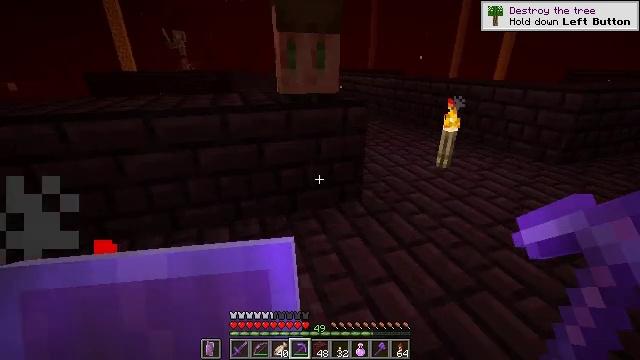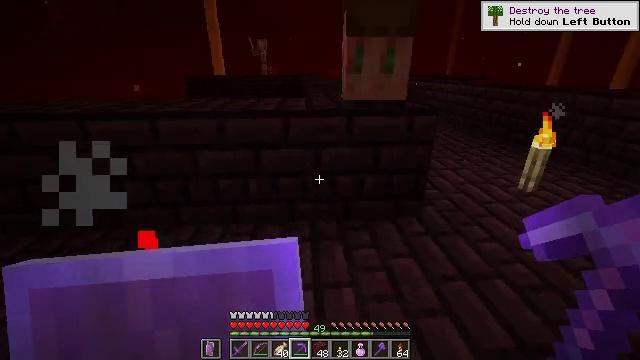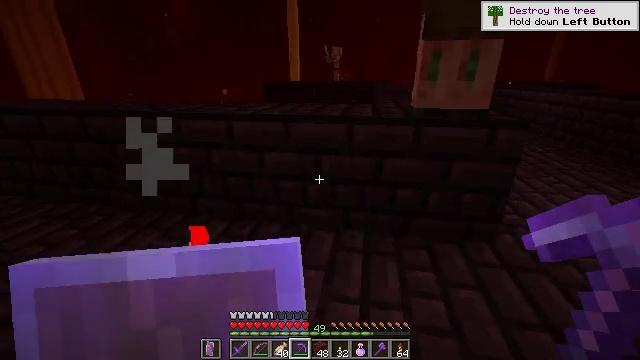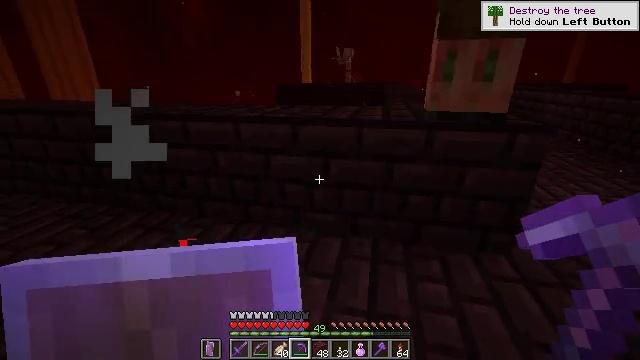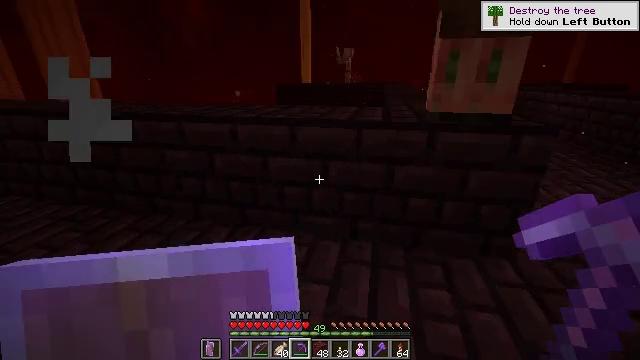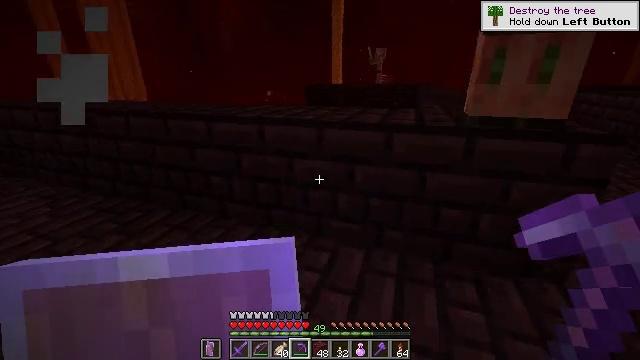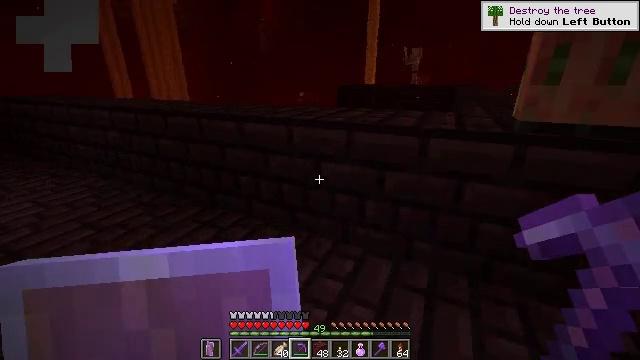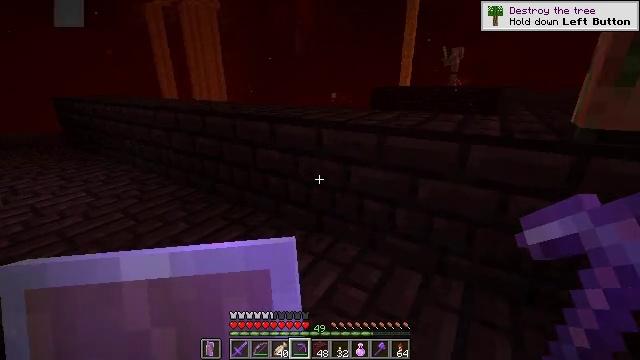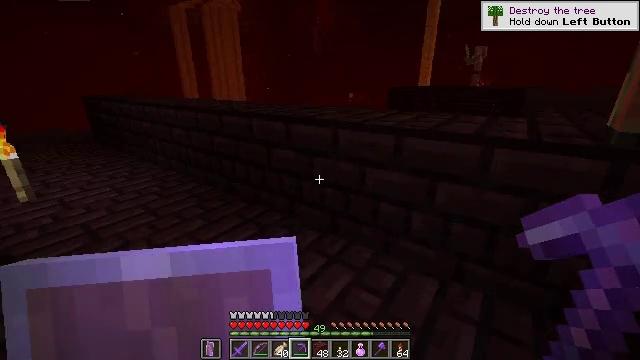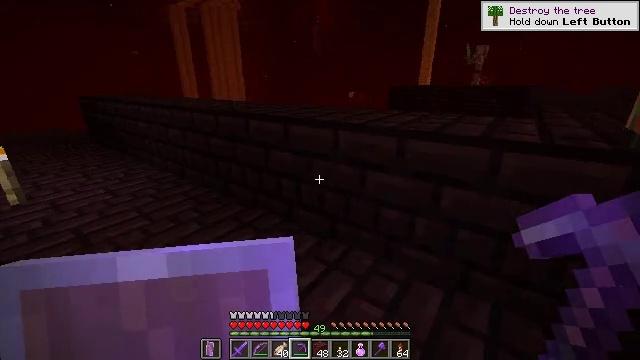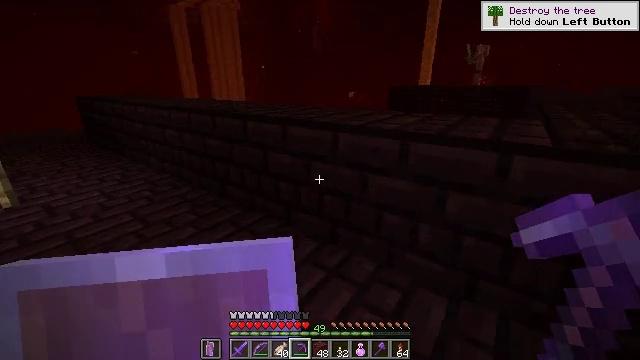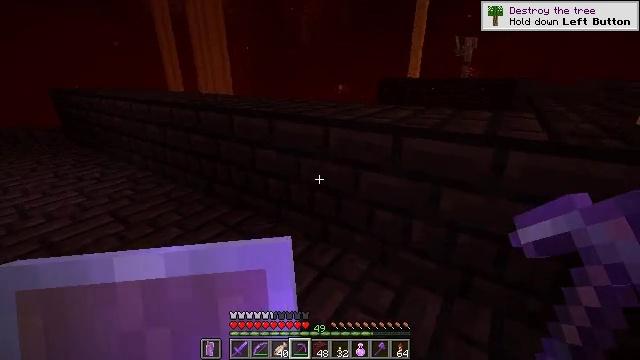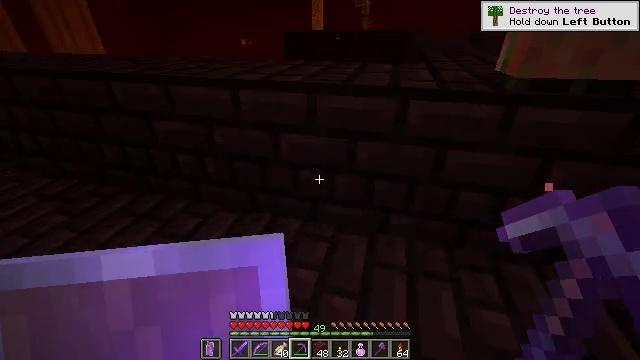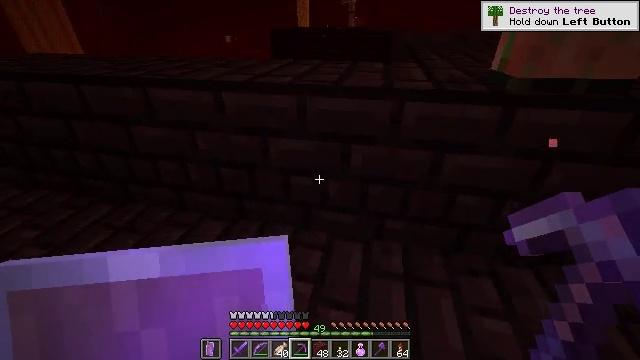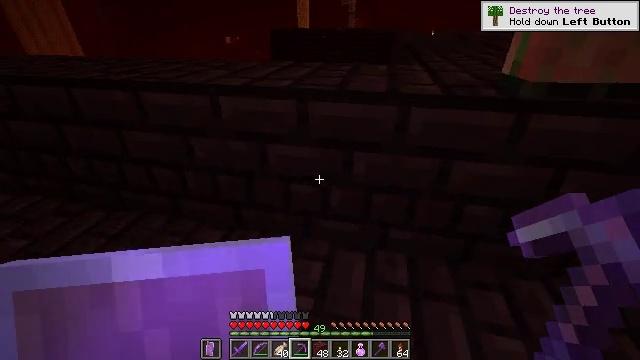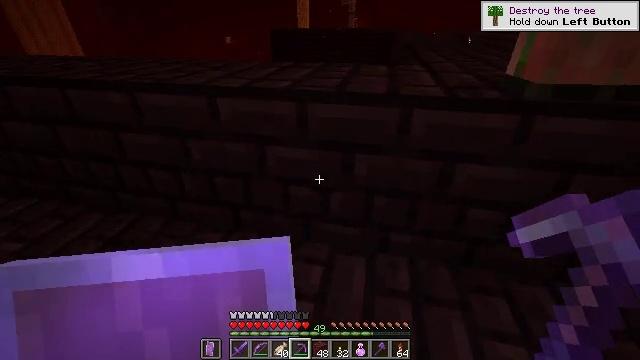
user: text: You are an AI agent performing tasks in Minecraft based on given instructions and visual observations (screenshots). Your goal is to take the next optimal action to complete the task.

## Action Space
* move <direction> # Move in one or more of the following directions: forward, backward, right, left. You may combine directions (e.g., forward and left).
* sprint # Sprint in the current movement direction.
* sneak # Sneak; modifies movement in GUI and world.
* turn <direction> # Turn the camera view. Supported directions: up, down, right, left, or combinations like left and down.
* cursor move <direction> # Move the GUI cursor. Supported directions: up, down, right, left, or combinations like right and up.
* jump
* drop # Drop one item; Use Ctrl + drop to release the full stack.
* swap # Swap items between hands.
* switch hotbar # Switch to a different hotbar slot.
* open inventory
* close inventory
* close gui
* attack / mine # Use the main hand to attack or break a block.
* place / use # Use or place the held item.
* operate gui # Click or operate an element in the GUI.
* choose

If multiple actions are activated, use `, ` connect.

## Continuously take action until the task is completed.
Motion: motion action
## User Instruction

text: Break the nether bricks in a fortress.
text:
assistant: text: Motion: move forward, sneak, turn left and up
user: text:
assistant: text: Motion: move forward, sneak, turn left and up
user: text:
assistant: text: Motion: move forward, sneak, turn left
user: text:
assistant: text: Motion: move forward, sneak
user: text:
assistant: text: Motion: move forward, sneak, turn left
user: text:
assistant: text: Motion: move forward, sneak, turn left
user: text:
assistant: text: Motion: move forward, sneak, turn left
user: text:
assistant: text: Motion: move forward, sneak, turn left
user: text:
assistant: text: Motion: move forward, sneak
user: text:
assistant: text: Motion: move forward, sneak
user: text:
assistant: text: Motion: move forward, sneak, turn right and down
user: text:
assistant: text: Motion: move forward, sneak, turn right and down
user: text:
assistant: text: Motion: move forward, sneak, turn right
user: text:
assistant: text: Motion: move forward, sneak
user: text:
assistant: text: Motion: sneak
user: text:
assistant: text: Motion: sneak, turn left and up
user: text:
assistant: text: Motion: sneak, turn left and up
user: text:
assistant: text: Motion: sneak, turn left and up
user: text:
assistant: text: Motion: sneak
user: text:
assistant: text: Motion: move forward, sneak
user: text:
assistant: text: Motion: move forward, sneak, turn right
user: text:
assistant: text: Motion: move forward, sneak
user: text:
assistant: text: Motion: move forward, sneak, turn right
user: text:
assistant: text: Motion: move forward, sneak
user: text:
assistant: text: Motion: move forward, sneak, attack / mine
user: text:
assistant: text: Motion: move forward, sneak, attack / mine
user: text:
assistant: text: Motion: move forward, sneak, turn left, attack / mine
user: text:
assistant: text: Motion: move forward, sneak, turn left, attack / mine
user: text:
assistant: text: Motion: move forward, sneak, turn left, attack / mine
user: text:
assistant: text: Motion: move forward, sneak, turn left, attack / mine